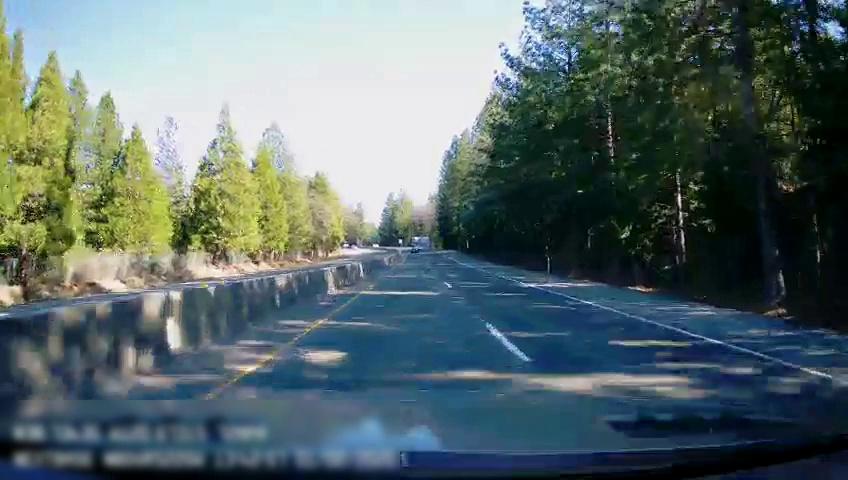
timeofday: Day
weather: Sunny
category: Drivable Space
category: Drivable Space
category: Lanes | Alternate Lane
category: Lanes | Current Lane
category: Lanes | Alternate Lane